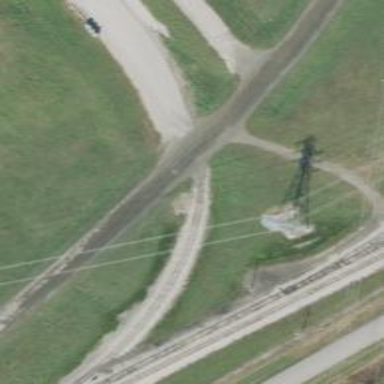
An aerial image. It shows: Railway level crossing.